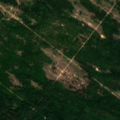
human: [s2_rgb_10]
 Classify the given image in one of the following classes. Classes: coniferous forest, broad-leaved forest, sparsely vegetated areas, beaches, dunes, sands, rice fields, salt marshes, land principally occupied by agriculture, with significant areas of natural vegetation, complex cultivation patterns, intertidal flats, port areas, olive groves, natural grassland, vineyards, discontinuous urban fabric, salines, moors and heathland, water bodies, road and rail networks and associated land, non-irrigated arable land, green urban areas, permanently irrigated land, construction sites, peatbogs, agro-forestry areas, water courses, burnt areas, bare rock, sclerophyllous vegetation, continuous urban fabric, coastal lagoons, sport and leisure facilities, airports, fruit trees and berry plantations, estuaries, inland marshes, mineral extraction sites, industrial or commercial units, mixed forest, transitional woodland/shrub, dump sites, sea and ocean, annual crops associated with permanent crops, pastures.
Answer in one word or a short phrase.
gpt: broad-leaved forest, coniferous forest, transitional woodland/shrub